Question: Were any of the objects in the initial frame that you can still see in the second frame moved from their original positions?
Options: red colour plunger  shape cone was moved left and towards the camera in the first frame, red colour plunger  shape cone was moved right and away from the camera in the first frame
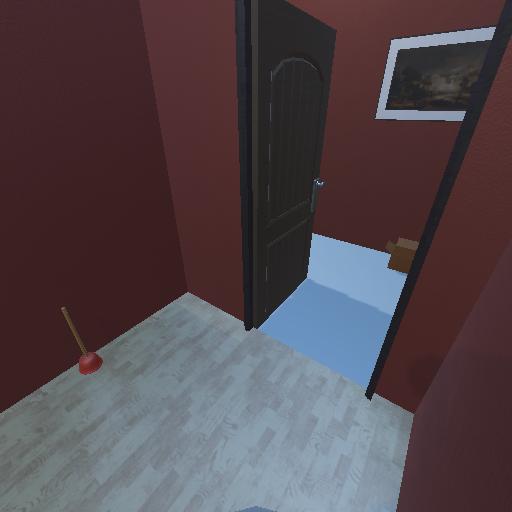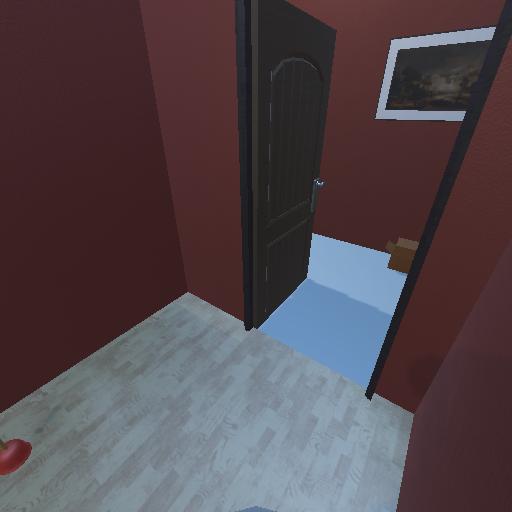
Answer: red colour plunger  shape cone was moved left and towards the camera in the first frame